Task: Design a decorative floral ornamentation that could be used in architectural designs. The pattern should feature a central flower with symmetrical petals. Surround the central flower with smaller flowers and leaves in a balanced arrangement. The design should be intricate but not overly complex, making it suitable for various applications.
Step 1079:
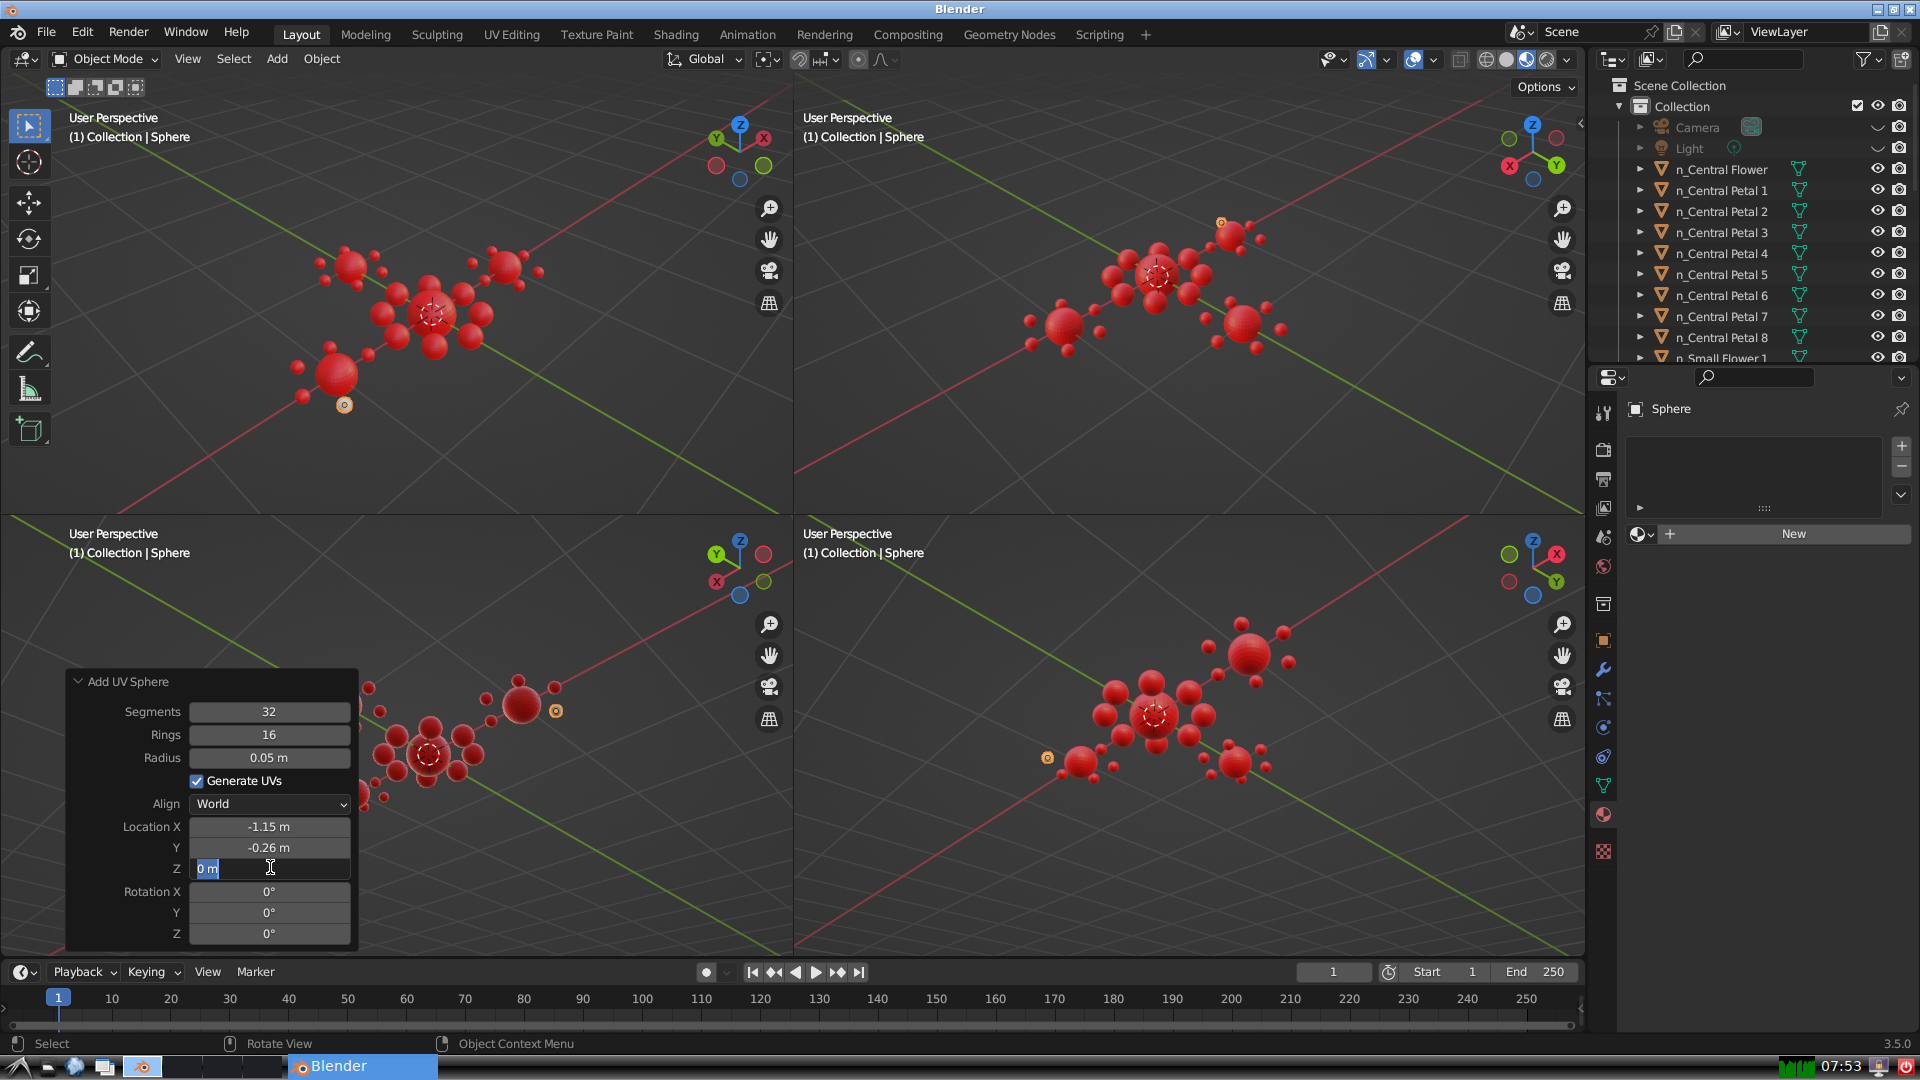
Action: input_text: 0.0